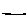
Label: line